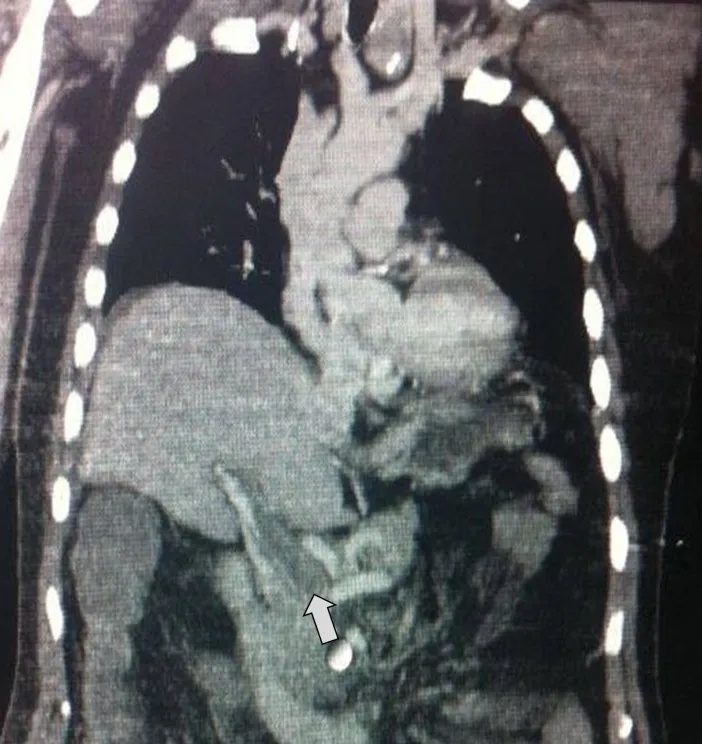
Tomografia computadorizada de torax e abdome evidenciando trombose em veia porta (indicada pela seta).
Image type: radiology (ct)